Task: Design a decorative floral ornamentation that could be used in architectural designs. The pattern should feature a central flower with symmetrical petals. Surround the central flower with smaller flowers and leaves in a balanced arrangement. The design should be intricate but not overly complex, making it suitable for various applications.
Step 1386:
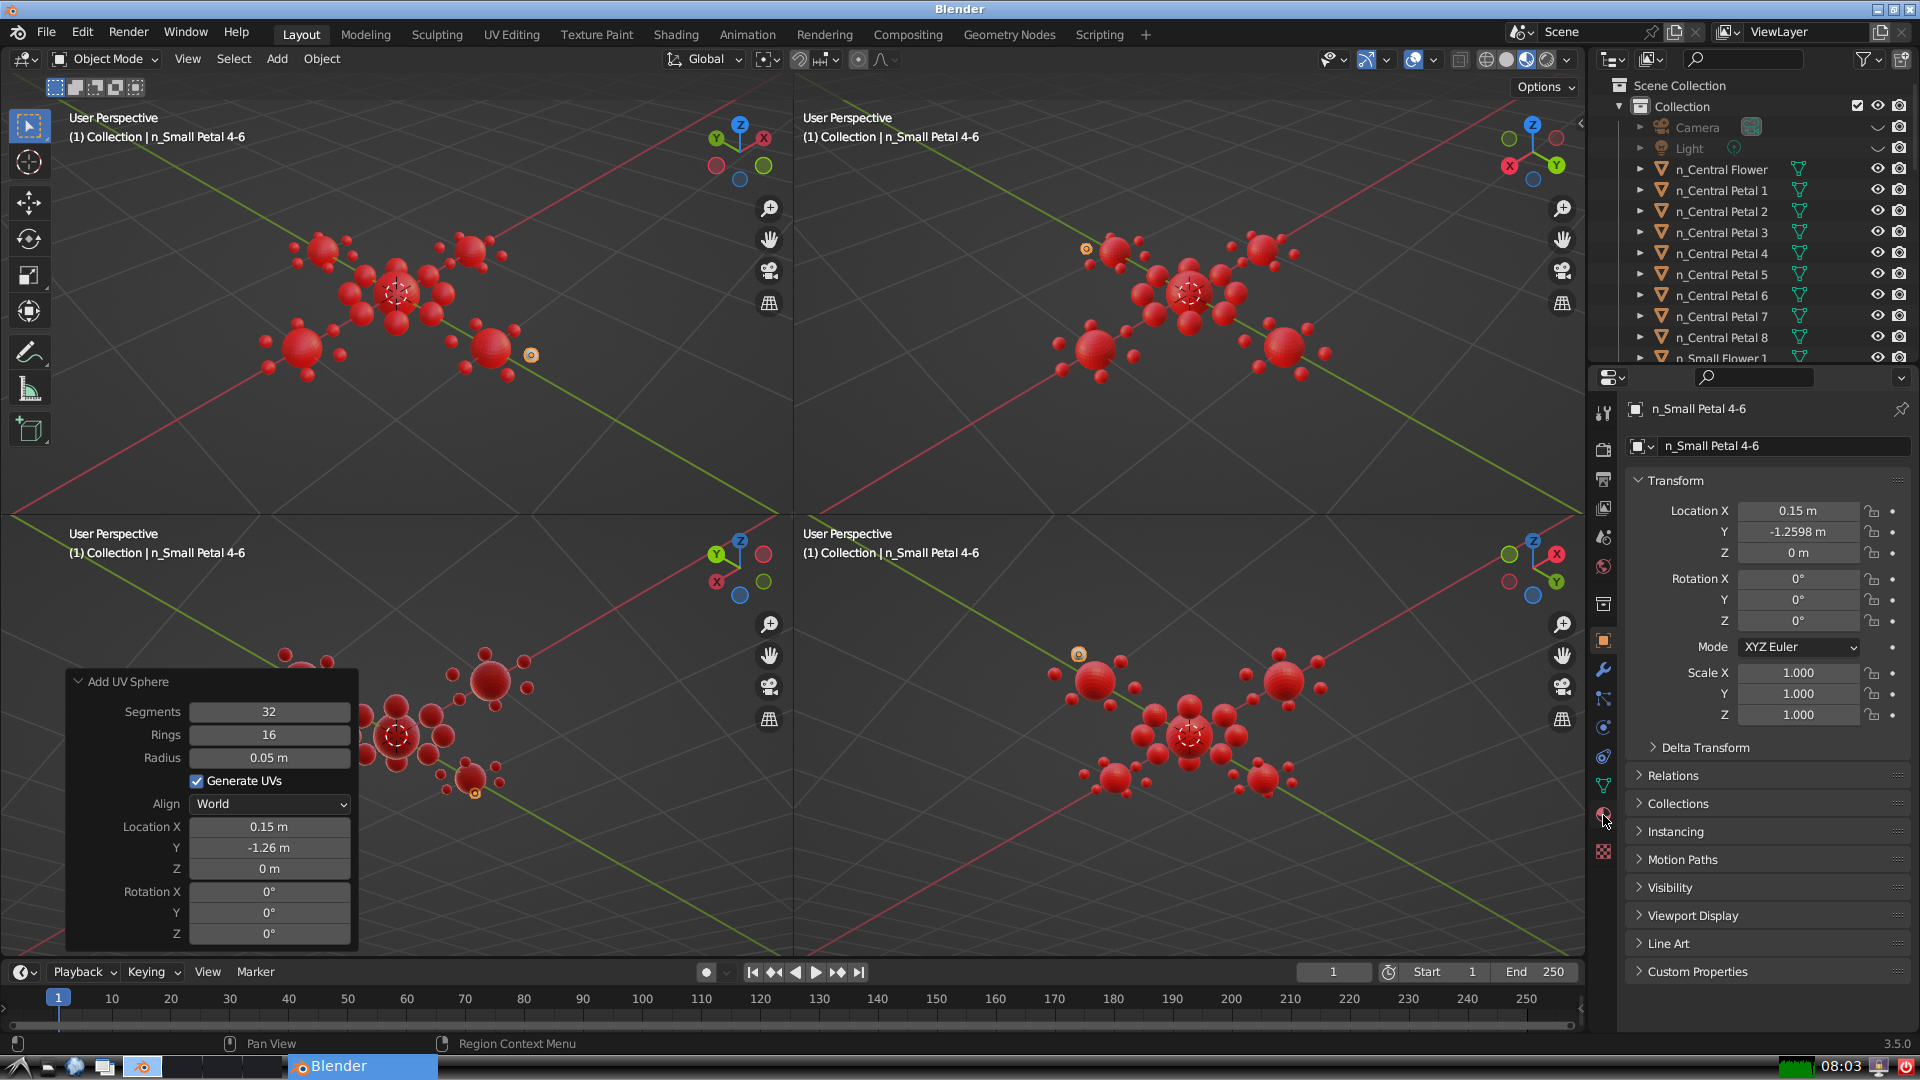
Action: click: no